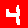
Digit: 4